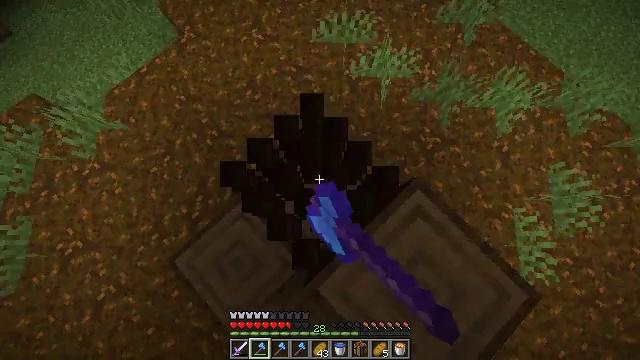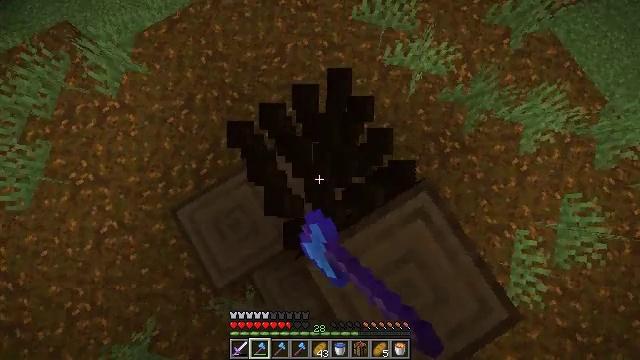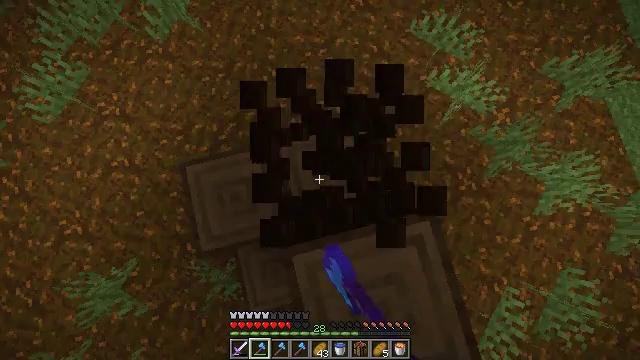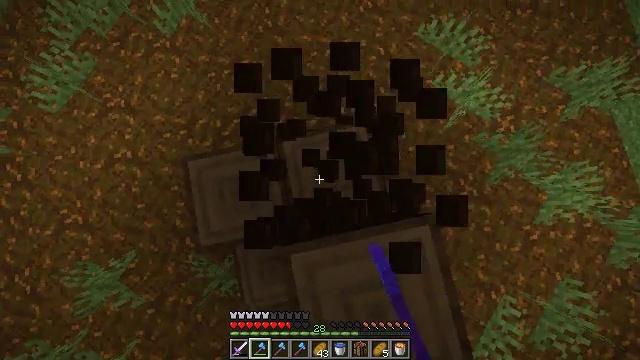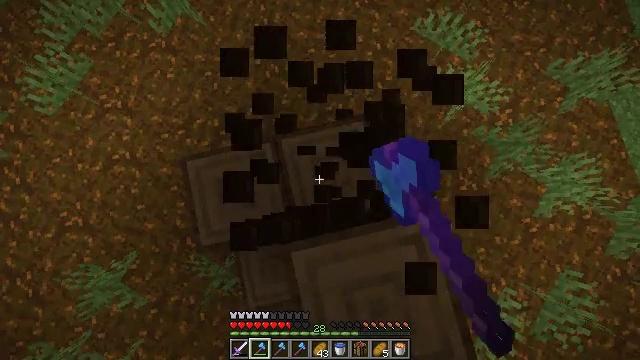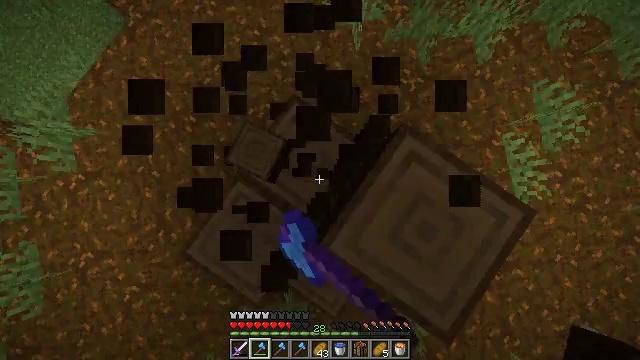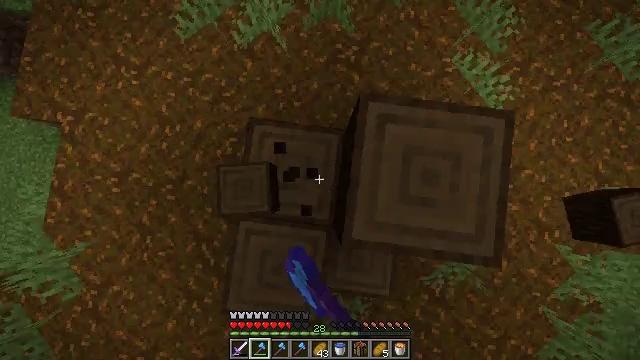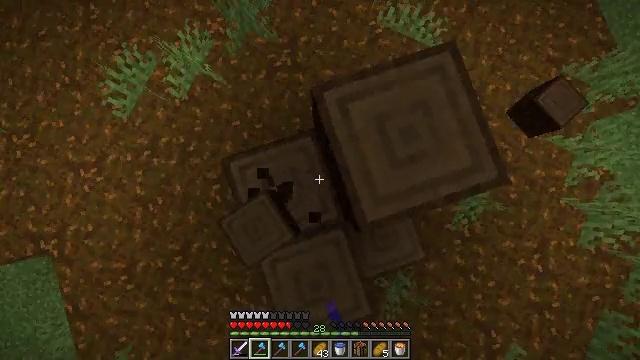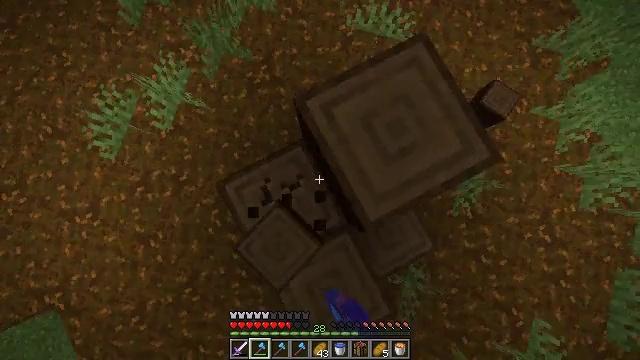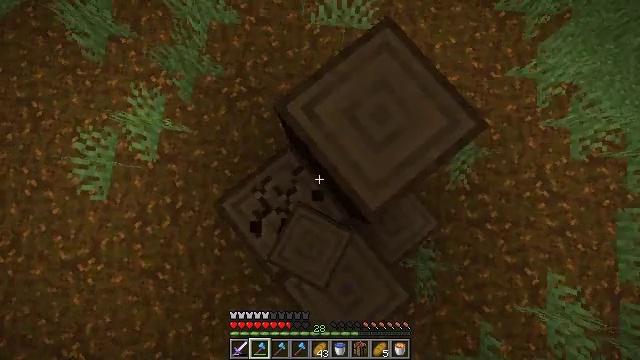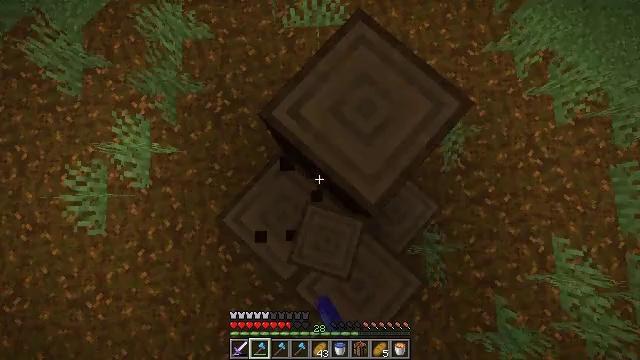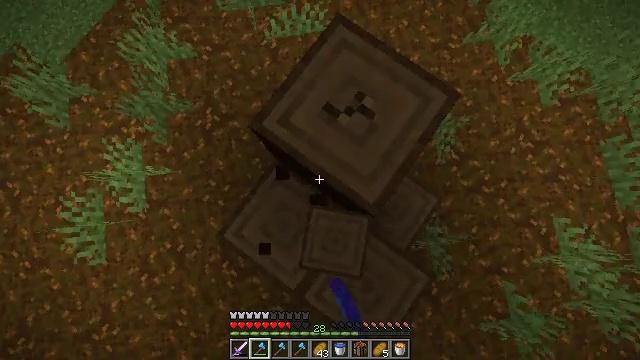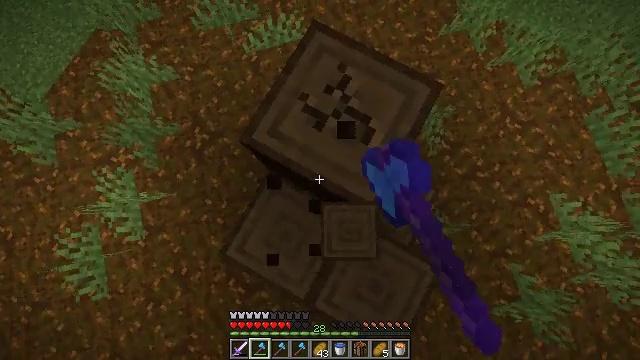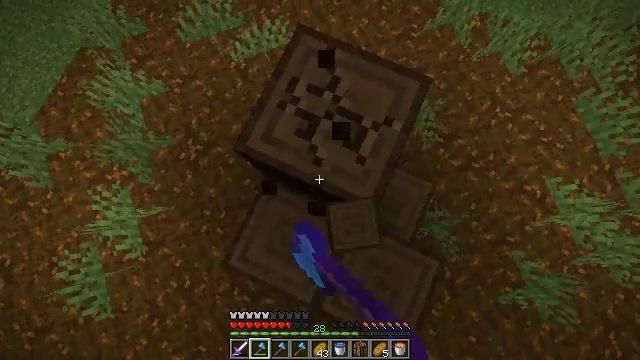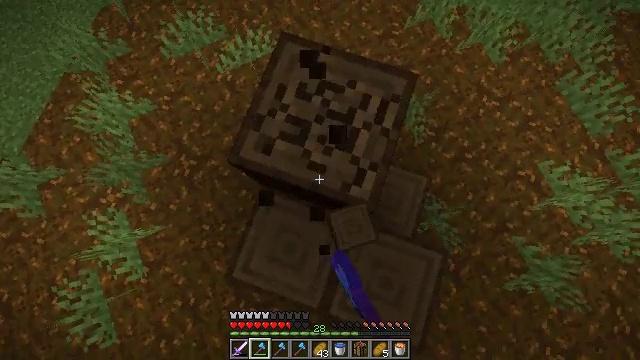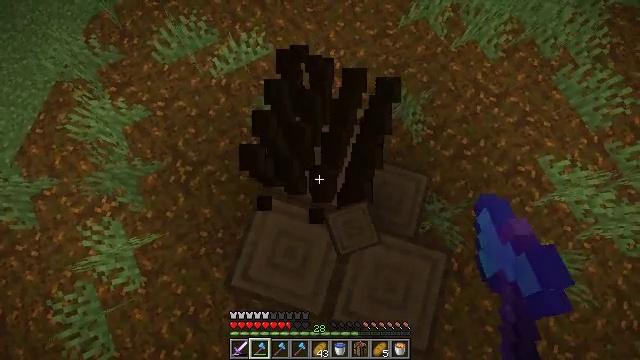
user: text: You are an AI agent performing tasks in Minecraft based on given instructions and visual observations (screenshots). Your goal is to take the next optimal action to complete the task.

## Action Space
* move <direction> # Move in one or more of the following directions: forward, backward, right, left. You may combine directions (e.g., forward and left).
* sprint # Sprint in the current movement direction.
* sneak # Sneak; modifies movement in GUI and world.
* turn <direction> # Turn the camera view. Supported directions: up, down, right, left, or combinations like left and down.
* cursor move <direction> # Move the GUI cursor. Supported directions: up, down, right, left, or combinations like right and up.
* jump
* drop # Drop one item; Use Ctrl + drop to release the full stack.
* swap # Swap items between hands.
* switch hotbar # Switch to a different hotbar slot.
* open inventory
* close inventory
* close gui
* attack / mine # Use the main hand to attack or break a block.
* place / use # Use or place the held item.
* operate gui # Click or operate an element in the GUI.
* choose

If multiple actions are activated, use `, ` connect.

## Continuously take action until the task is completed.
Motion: motion action
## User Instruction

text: Break the spruce log from the tree.
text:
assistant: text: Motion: turn left and down, attack / mine
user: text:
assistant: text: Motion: turn left, attack / mine
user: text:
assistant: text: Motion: turn left, attack / mine
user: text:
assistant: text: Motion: turn right, attack / mine
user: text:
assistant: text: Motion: turn right and down, attack / mine
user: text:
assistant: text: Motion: turn right, attack / mine
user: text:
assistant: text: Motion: turn right, attack / mine
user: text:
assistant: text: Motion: turn right and up, attack / mine
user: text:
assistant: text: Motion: turn right, attack / mine
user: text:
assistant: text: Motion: turn right, attack / mine
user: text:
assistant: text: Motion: turn right and up, attack / mine
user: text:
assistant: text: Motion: turn right and up, attack / mine
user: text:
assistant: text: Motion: turn right, attack / mine
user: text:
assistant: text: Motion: turn right, attack / mine
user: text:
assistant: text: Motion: turn right, attack / mine
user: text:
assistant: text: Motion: attack / mine
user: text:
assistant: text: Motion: attack / mine
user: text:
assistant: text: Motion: attack / mine
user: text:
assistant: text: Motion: attack / mine
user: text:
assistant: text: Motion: attack / mine
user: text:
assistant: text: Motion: turn right and up, attack / mine
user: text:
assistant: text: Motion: turn right, attack / mine
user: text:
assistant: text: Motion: attack / mine
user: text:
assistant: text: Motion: attack / mine
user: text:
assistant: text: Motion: attack / mine
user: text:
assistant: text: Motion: attack / mine
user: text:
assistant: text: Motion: attack / mine
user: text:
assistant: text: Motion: attack / mine
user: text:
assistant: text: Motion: attack / mine
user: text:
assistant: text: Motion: attack / mine